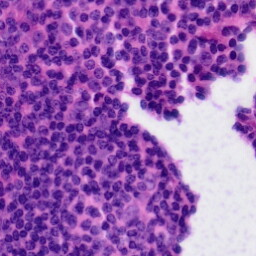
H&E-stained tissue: Tonsil